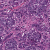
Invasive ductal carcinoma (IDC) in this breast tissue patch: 1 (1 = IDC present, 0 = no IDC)